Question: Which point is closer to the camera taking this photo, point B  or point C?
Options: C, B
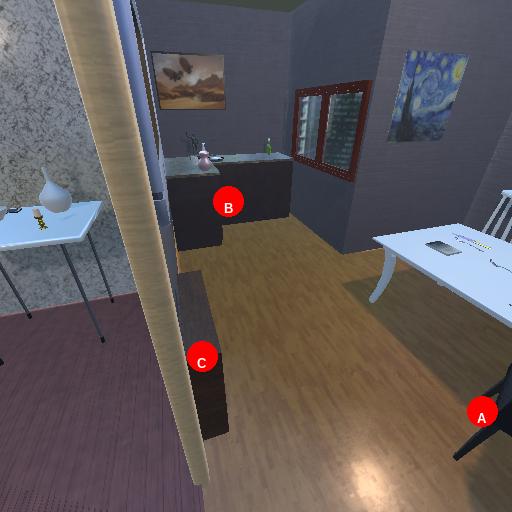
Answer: C